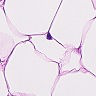
Metastatic tissue present: no